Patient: sex F, age 64
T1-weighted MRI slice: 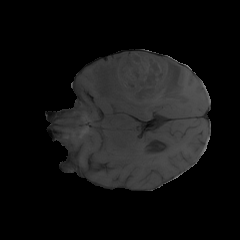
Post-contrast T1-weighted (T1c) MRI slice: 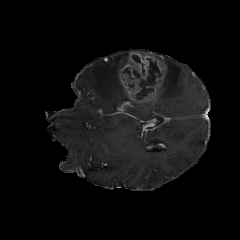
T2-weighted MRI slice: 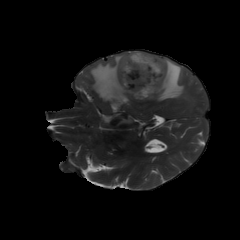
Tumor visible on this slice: yes
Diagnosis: Glioblastoma, IDH-wildtype
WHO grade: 4